高一 · 立体几何学
如图 2-1-20 所示, 正方体 $A B C D-A_{1} B_{1} C_{1} D_{1}$ 中, $M 、 N$ 分别为棱 $C_{1} D_{1} 、 C_{1} C$ 的中点, 有以下四个结论:

图 2-1-20

(1)直线 $A M$ 与 $C C_{1}$ 是相交直线;

(2)直线 $A M$ 与 $B N$ 是平行直线;

(3)直线 $B N$ 与 $M B_{1}$ 是异面直线;

(4)直线 $A M$ 与 $D D_{1}$ 是异面直线.

其中正确的结论为 \$ \qquad \$ (注: 把你认为正确结论的序号都填上).
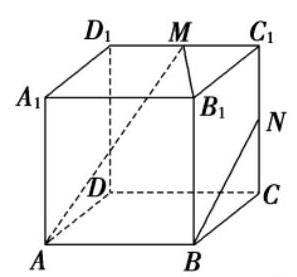
答案: (3) (4)
解析: 由异面直线的定义知(3)(4)正确.